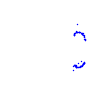
Particle: kaon